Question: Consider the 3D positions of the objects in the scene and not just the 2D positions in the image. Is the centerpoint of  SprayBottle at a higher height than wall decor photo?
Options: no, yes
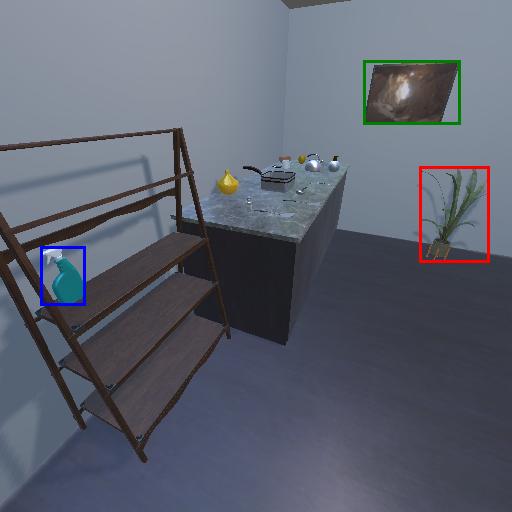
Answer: no